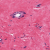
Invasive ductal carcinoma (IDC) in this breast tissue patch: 0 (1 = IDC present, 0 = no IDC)